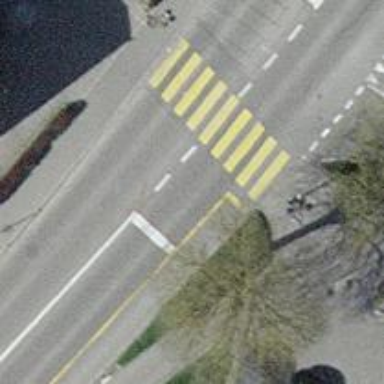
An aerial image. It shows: Road with traffic signals controlling the flow of traffic.